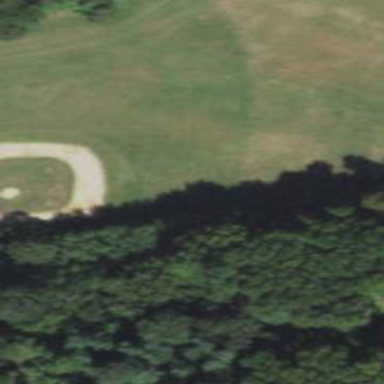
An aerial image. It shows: Baseball pitch for leisure land.